【题型】填空题　【知识点】平面几何　【难度】hard
(2025·上海·二模) 如图，$PQ$为圆$O$的一条直径，长度为$10$，与一弦$AB$的交点为$C$。若弦$AQ = AB$，且$PC = 1$，则$\tan \angle BAO = \underline{\quad\quad\quad\quad}$。

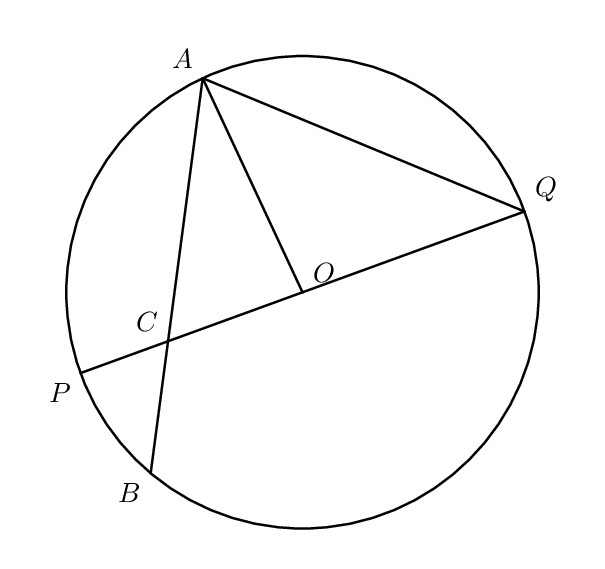
【解答】
【答案】$\boldsymbol{\dfrac{\sqrt{7}}{3}}$

【分析】本题主要考查圆的相关性质，三角形全等、相似的判定与性质，解题的关键是根据相似比得到弦$AB$的长。

先证$\triangle AOB \cong \triangle AOQ$得到$\angle OAB = \angle OAQ$，结合$\angle CBP = \angle OQA$，得到$\angle CBP = \angle CAO$，继而可证得$\triangle BCP \backsim \triangle ACO$，可得$\dfrac{BC}{AC} = \dfrac{1}{4}$，设$BC = x$，则$AC = 4x$，$AQ = AB = 5x$，再根据$\triangle BCP \backsim \triangle ACO$可求$x = \dfrac{3}{2}$，进而得到弦$AB$的长，设$AB$中点为$M$，根据勾股定理求出相关边长即可求解。

【详解】如图，设$AB$中点为$M$，连接$OB$、$BP$、$OM$、$AP$，

由题知$\because AB = AQ$，$OB = OQ$，$OA = OA$，\\
$\therefore \triangle AOB \cong \triangle AOQ (\text{SSS})$，\\
$\therefore \angle OAB = \angle OAQ$，

$\because OA = OQ$，$\therefore \angle OAQ = \angle OQA$（等腰三角形底角相等），\\
$\angle CBP = \angle OQA$（弦$AP$所对圆周角相等），\\
$\therefore \angle CBP = \angle OAB = \angle CAO$，

又$\angle BCP = \angle ACO$（对顶角相等），\\
$\therefore \triangle BCP \backsim \triangle ACO$，\\
$\therefore \dfrac{BC}{AC} = \dfrac{PC}{OC}$，

$\because PC = 1$，直径为$10$，$\therefore OA = 5$，$OC = 4$，$QC = 9$，\\
即$\dfrac{BC}{AC} = \dfrac{1}{4}$，设$BC = x$，则$AC = 4x$，$AQ = AB = 5x$，

$\because \angle CBP = \angle OQA$，$\angle BCP = \angle ACO$，\\
$\therefore \triangle BCP \backsim \triangle QCA$，\\
$\therefore \dfrac{BC}{QC} = \dfrac{PC}{AC}$，即$\dfrac{x}{9} = \dfrac{1}{4x}$，解得$x = \dfrac{3}{2}$，\\
$\therefore AB = 5x = \dfrac{15}{2}$，

又$AB$中点为$M$，$OA = OB = 5$，\\
$\therefore OM \perp AB$，$AM = \dfrac{1}{2}AB = \dfrac{15}{4}$，\\
$\therefore OM = \sqrt{OA^2 - AM^2} = \sqrt{5^2 - \left(\dfrac{15}{4}\right)^2} = \dfrac{5\sqrt{7}}{4}$，

$\therefore \tan \angle BAO = \dfrac{OM}{AM} = \dfrac{\dfrac{5\sqrt{7}}{4}}{\dfrac{15}{4}} = \dfrac{\sqrt{7}}{3}$。

故答案为：$\dfrac{\sqrt{7}}{3}$。
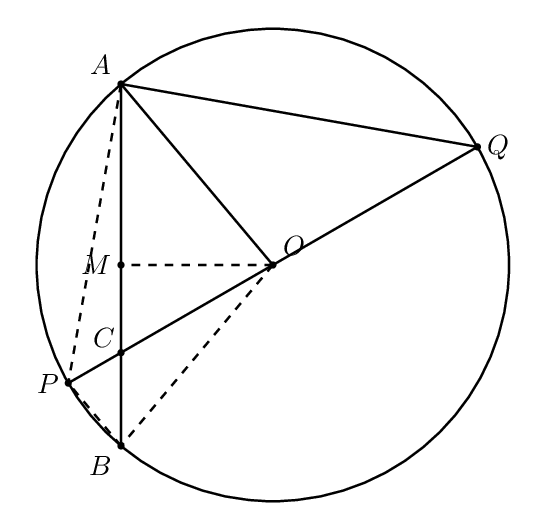